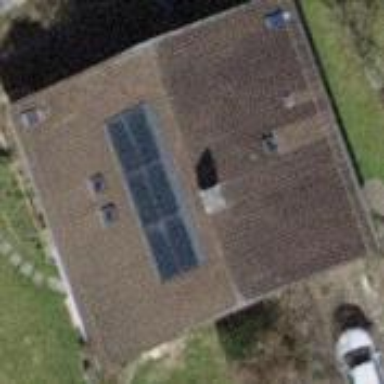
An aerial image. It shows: Detached building with gabled roof.